Field crop: maize
Growth stage: 1
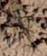
Species: lolium